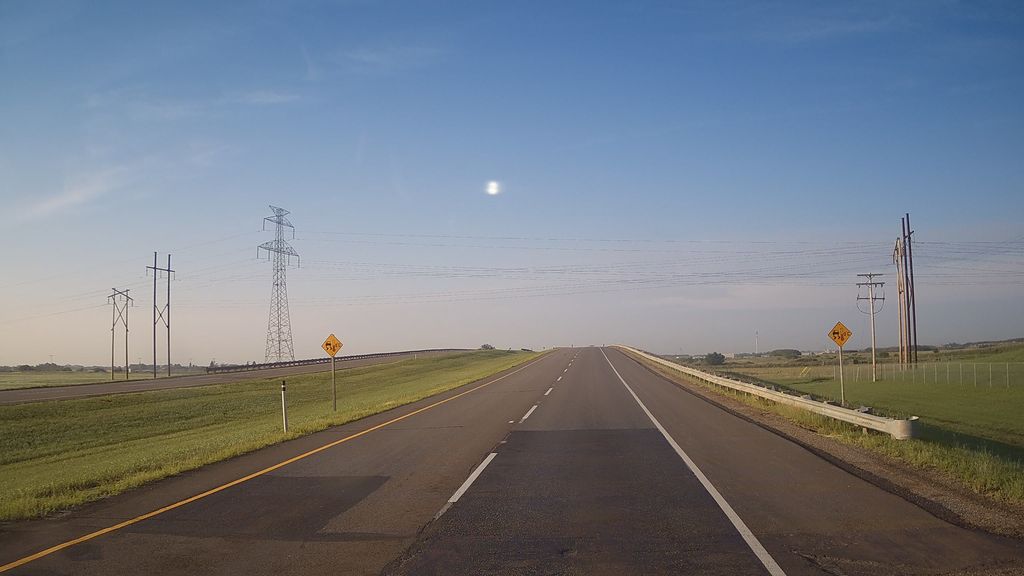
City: saskatoon